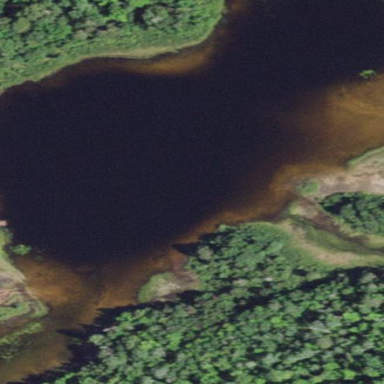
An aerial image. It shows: Serene lake.